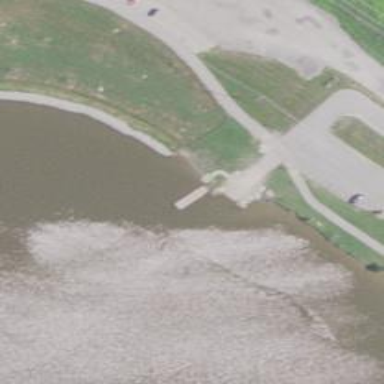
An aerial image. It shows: Slipway on leisure land.